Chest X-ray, AP view. Patient: 64 years old, sex M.
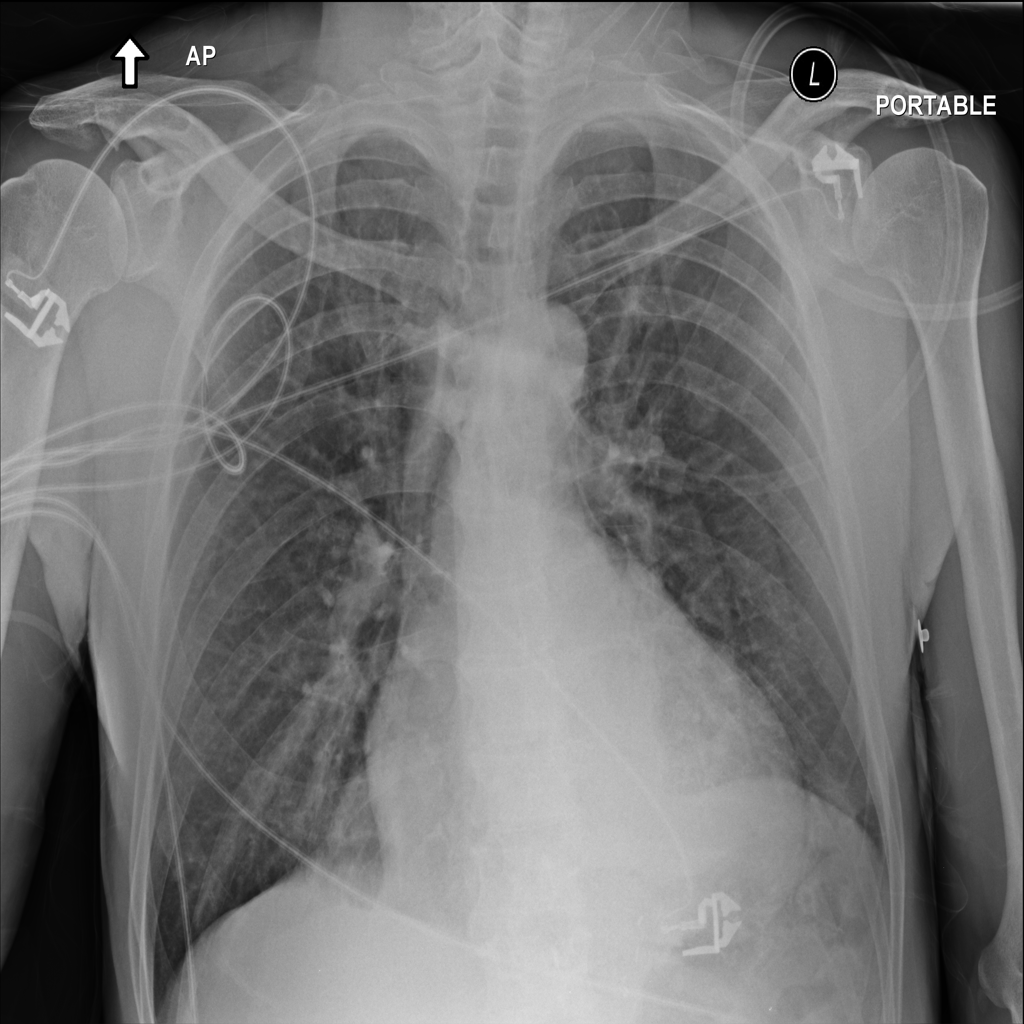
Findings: Mass